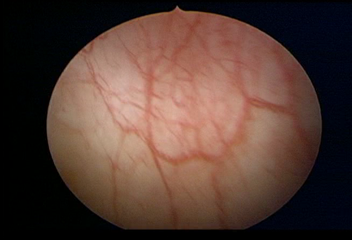
Modality: WLC
Class: Normal mucosa
Bladder cancer association: No